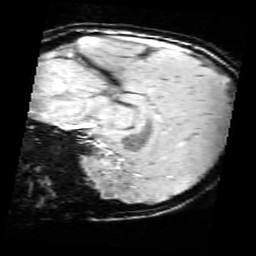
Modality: SWI
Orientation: sagittal
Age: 9
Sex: female
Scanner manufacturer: siemens
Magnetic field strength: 3 T
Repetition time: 0.027 s
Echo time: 0.02 s